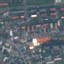
Land use / land cover class: Residential